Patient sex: M
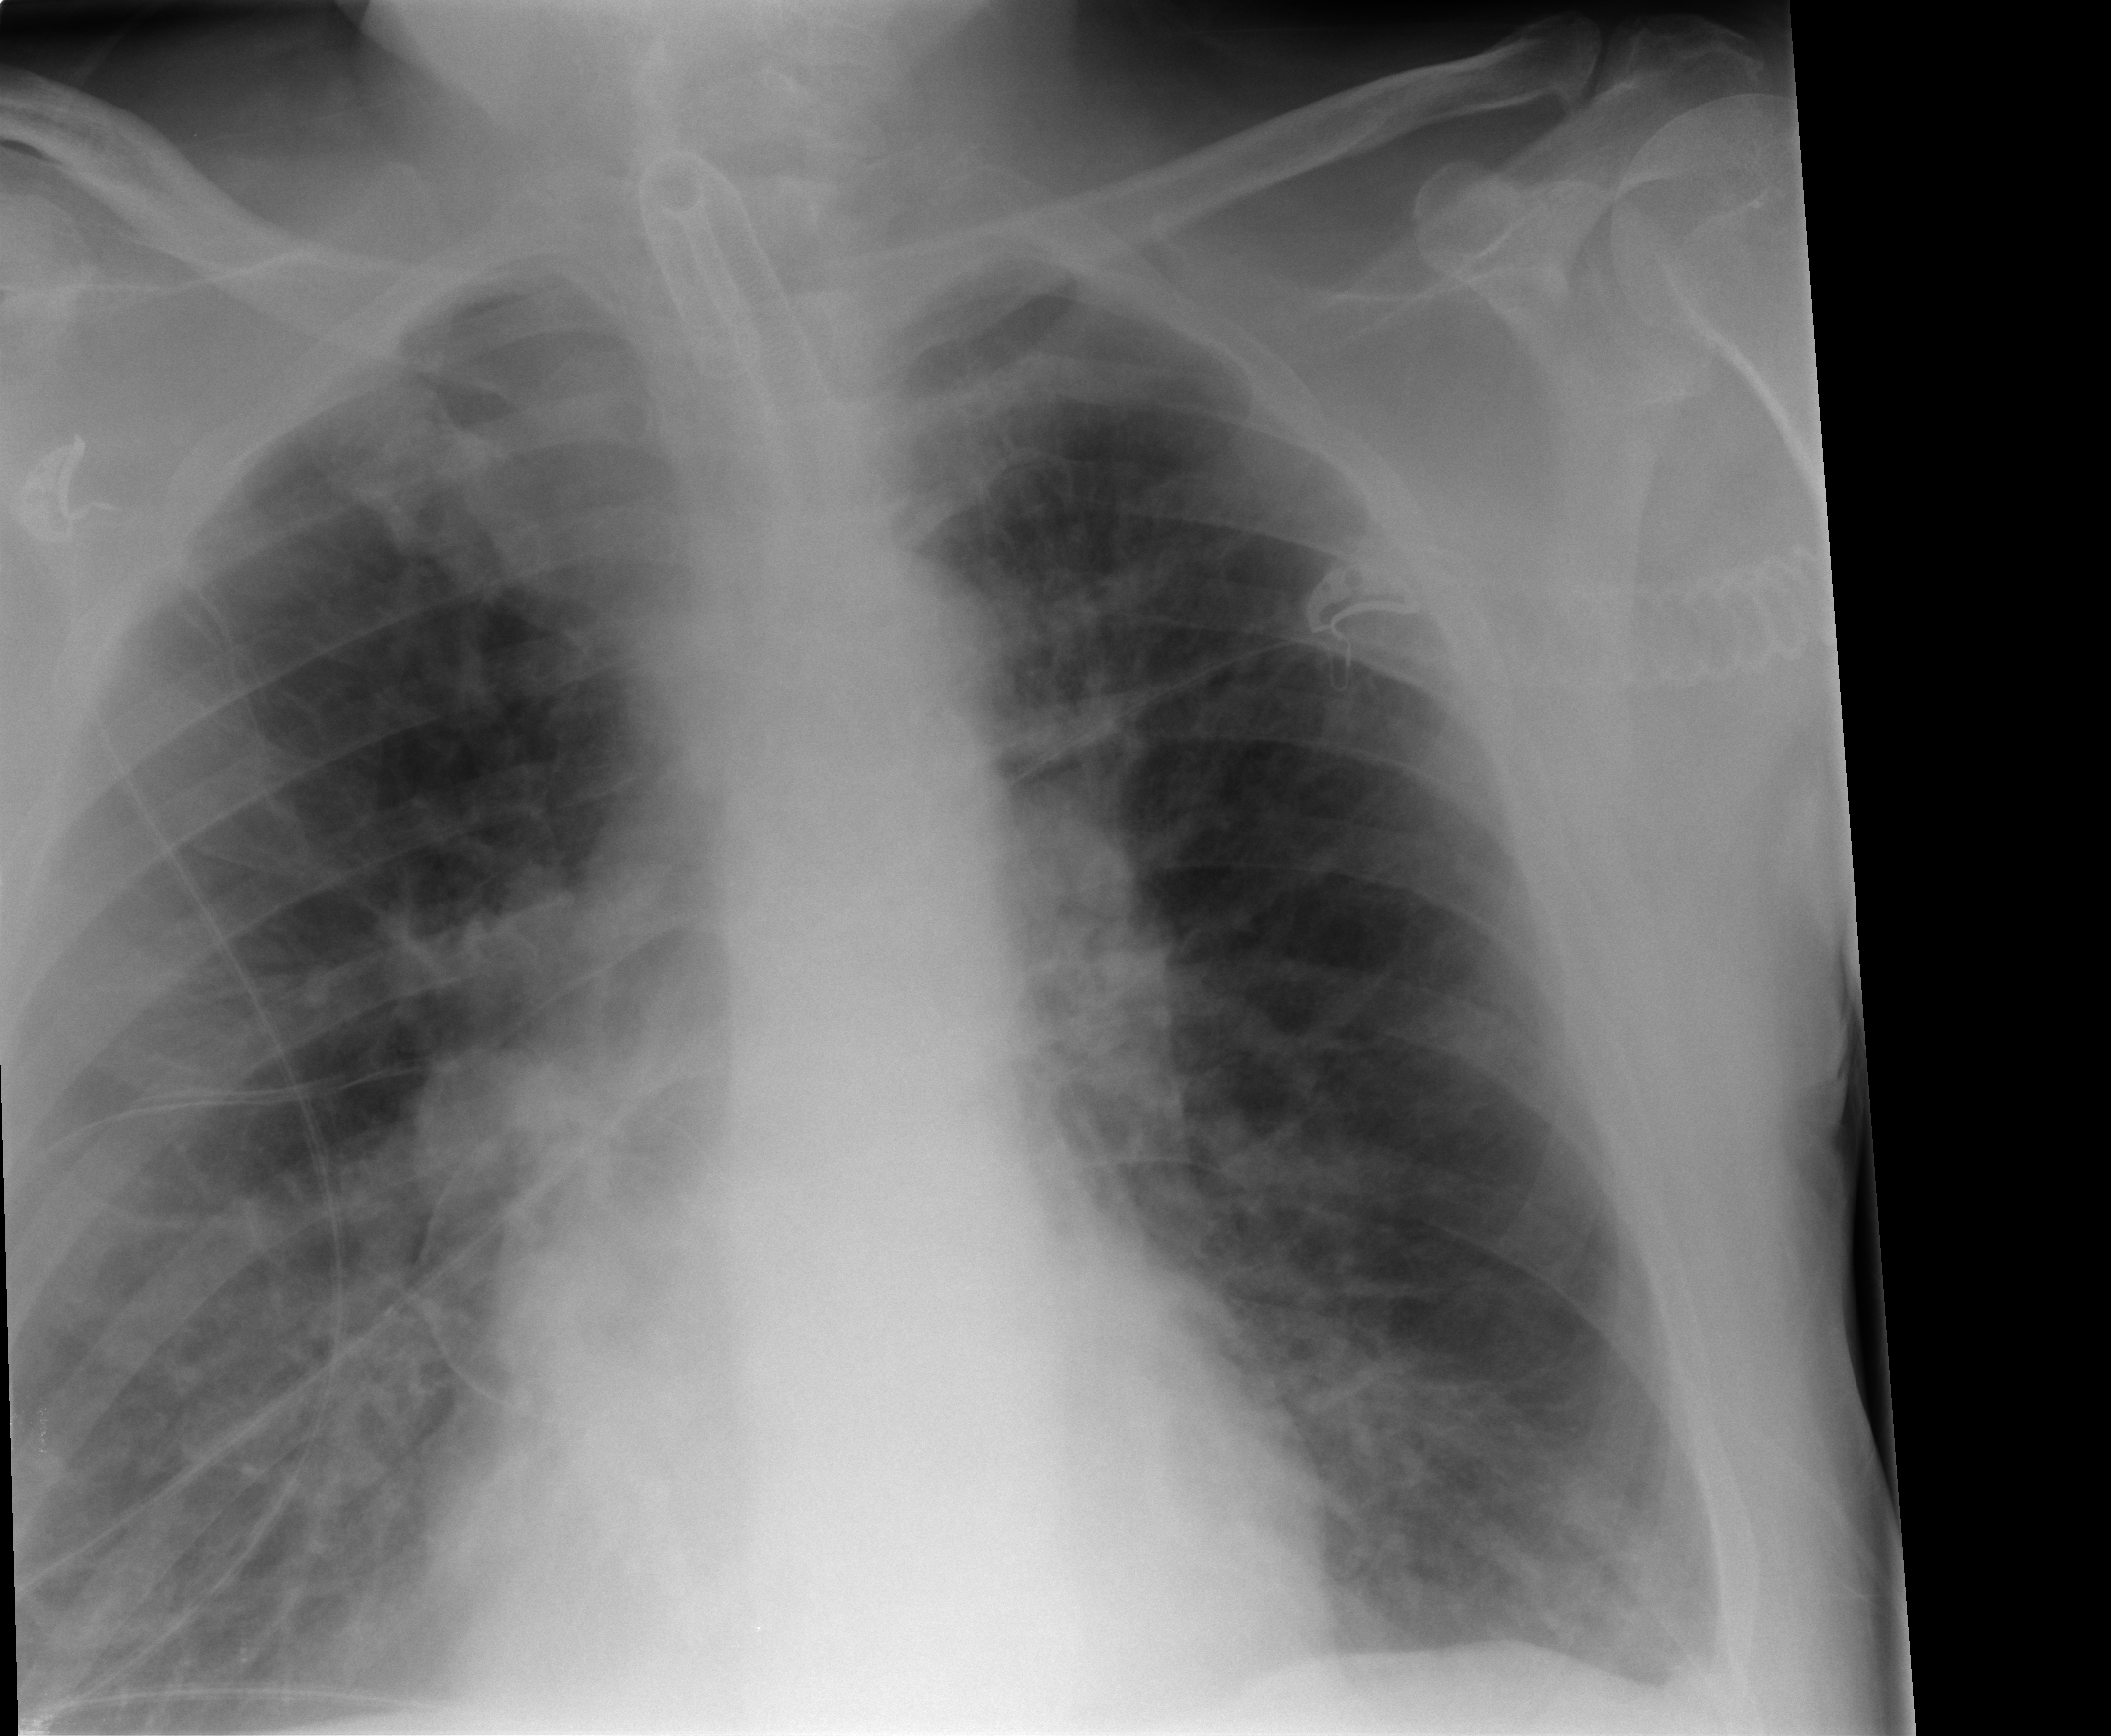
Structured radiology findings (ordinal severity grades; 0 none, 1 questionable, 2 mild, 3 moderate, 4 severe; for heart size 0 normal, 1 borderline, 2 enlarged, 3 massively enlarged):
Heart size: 0
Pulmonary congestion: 0
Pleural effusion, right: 0
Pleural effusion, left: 0
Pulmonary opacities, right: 1
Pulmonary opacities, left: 0
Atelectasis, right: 0
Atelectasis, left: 2